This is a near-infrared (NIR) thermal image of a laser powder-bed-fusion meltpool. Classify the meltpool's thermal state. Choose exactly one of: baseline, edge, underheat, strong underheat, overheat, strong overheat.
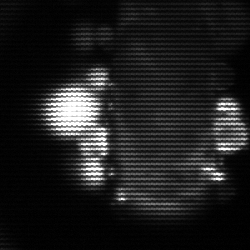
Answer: strong underheat